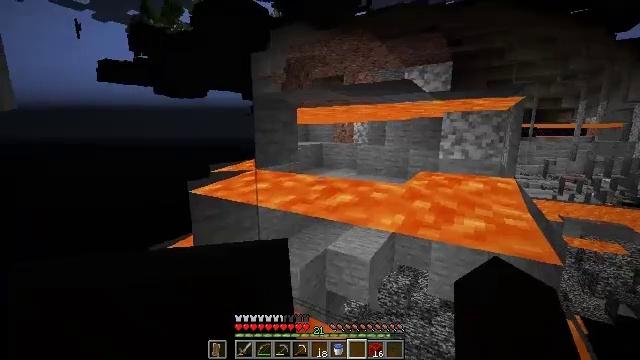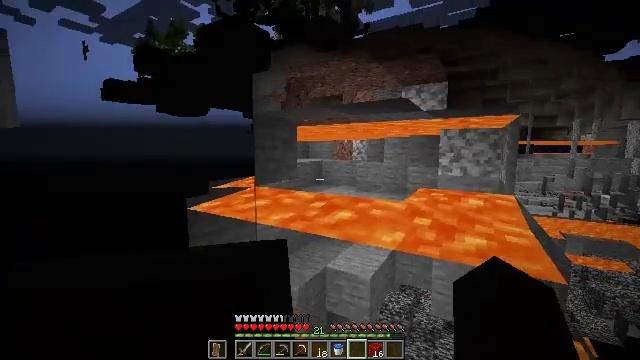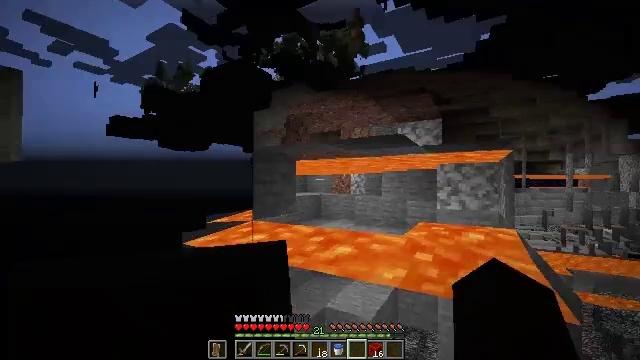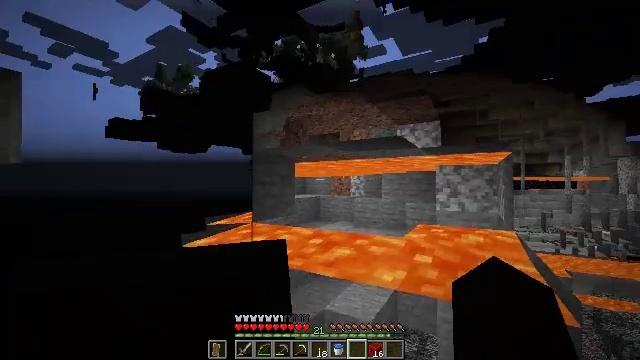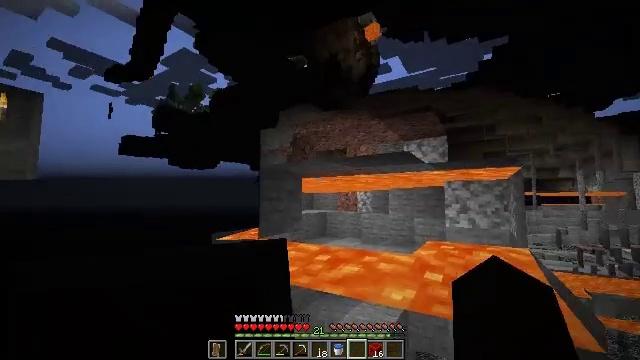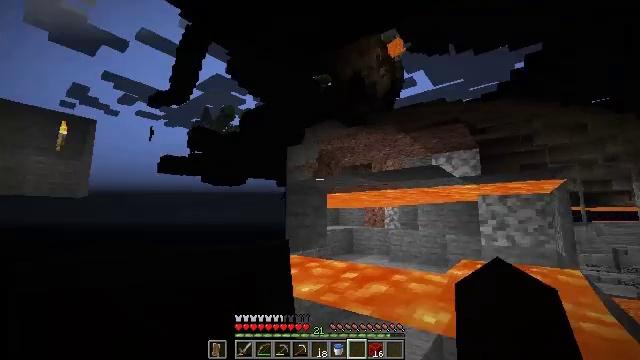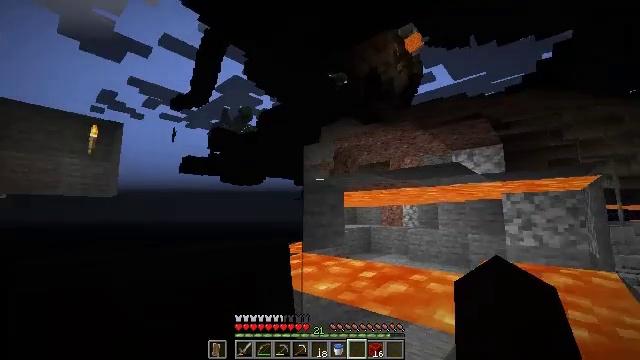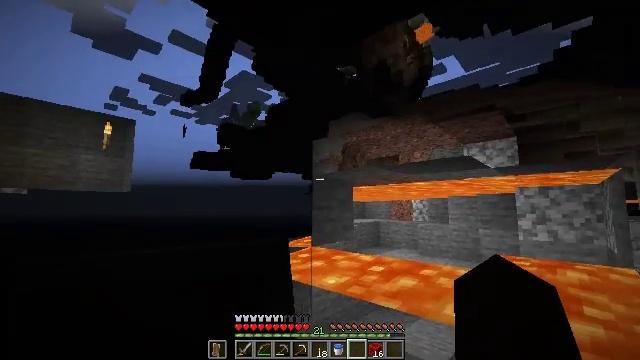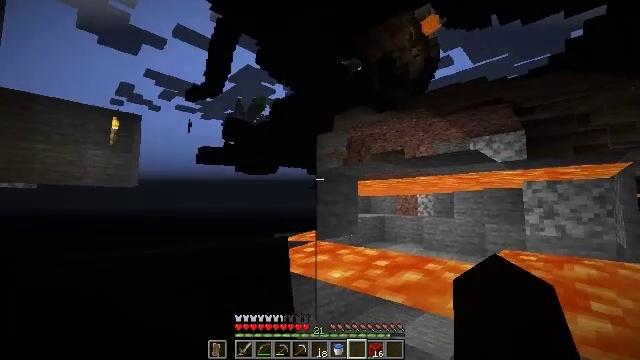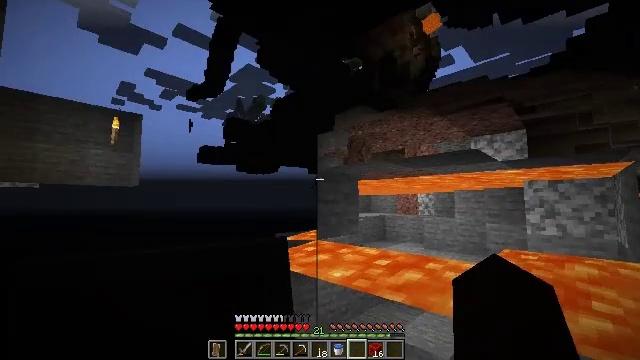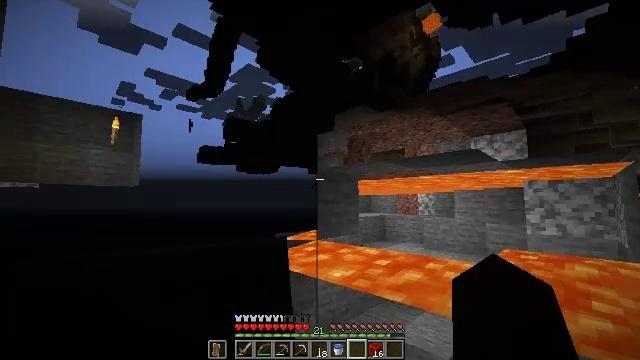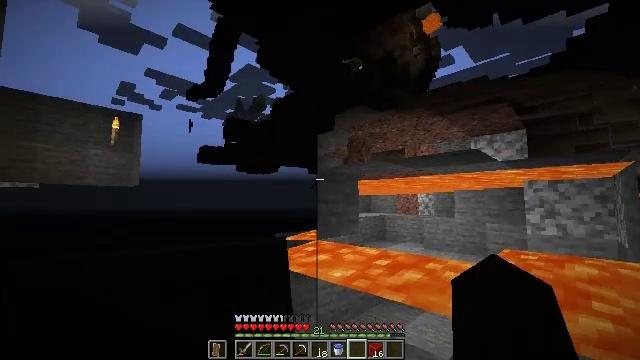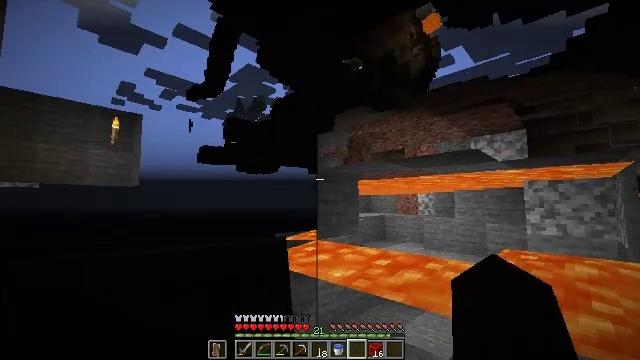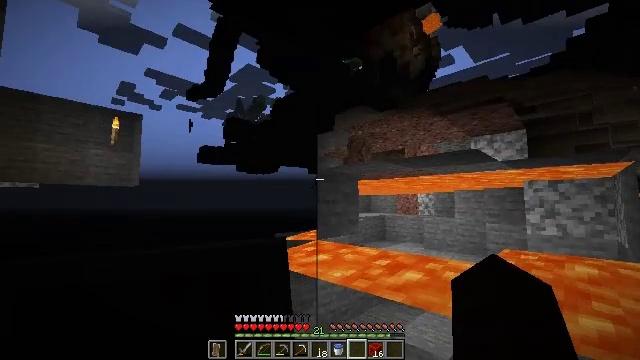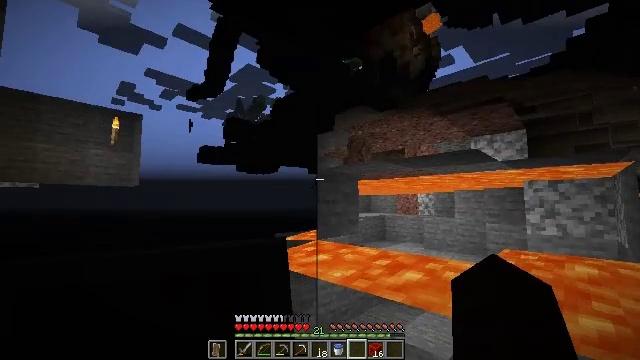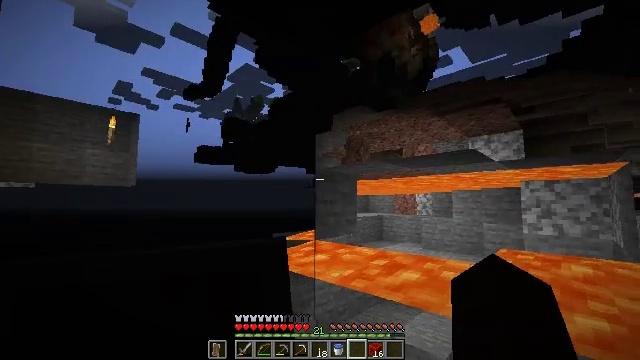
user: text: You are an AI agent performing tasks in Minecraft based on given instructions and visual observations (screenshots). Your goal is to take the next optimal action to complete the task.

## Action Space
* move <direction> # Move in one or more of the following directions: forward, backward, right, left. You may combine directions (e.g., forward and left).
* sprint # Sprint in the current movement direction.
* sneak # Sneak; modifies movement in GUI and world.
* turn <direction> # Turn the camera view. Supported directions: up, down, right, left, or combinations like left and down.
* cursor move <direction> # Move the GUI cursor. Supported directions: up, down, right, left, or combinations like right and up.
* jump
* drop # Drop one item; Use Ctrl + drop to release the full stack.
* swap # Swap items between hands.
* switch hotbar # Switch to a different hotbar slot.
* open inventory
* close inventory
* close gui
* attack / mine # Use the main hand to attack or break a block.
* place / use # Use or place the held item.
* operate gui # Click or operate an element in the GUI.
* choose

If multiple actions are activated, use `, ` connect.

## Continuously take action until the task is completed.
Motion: motion action
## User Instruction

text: Destroy the piston head component.
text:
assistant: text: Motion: turn up
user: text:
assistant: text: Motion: turn up
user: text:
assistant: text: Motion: no_op
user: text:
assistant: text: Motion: turn left and up
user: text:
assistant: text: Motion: turn left and up
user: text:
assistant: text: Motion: turn left
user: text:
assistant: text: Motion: turn left and down
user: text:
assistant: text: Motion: turn left and down
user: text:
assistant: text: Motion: no_op
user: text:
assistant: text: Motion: no_op
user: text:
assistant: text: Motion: no_op
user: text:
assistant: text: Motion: no_op
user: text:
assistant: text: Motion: no_op
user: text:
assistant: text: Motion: no_op
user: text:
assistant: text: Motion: no_op
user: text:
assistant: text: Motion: turn right and up
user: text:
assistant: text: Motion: turn right and up
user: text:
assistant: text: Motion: turn right and up
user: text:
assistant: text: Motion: turn right and up
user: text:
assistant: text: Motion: no_op
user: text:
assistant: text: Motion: no_op
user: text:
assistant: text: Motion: no_op
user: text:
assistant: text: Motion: no_op
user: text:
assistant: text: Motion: no_op
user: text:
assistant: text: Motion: no_op
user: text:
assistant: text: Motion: no_op
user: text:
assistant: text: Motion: no_op
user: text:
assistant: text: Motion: no_op
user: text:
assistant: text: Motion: turn left and down
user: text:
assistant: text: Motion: turn left and down